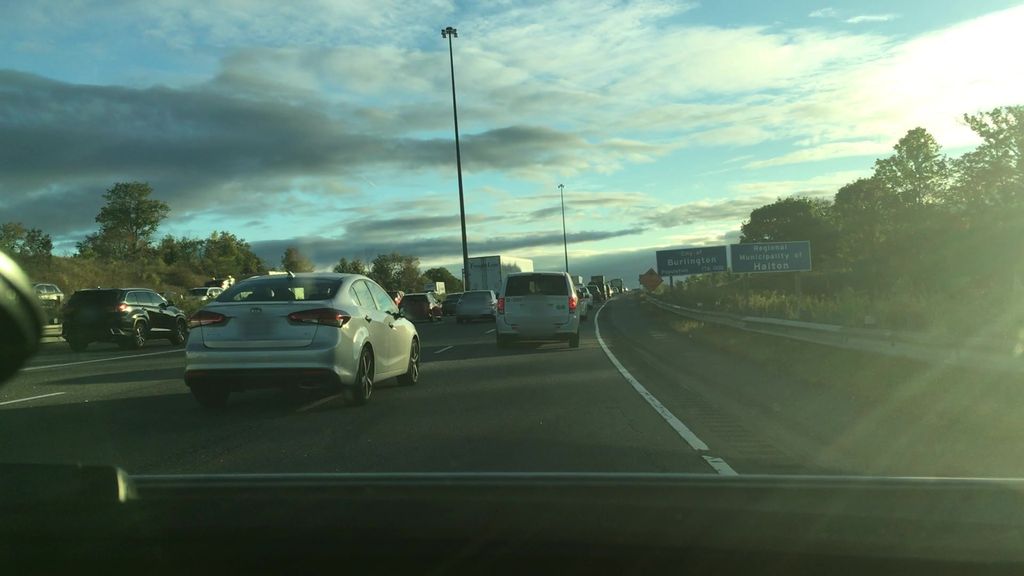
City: hamilton